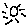
Label: sun